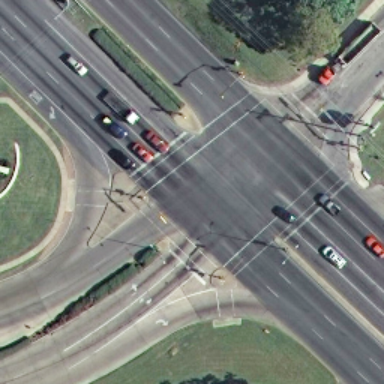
There are two roads at busy intersections each of which is not vertical .